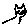
Label: cat